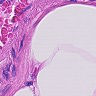
Metastatic tissue present: no